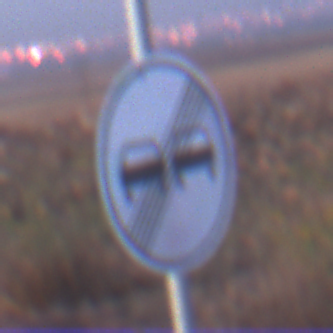
Verkehrszeichen: EndeUeberholverbot
Umgebung: Outdoor, Nature
Tageszeit: SunriseSunset
Wetter: Clear
Licht: Natural
Jahreszeit: NotSpecified
Kontrast: LowContrast